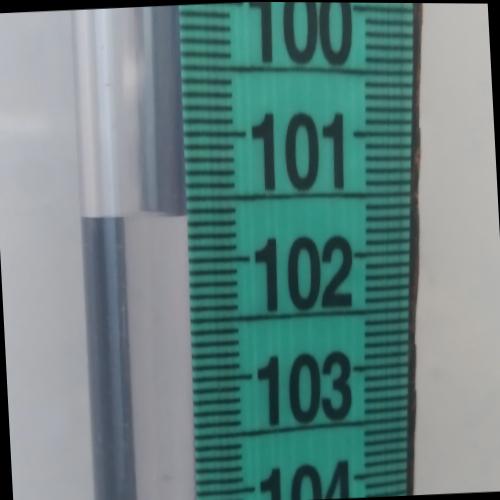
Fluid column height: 101.6 cm